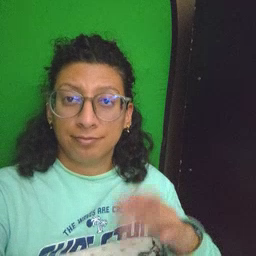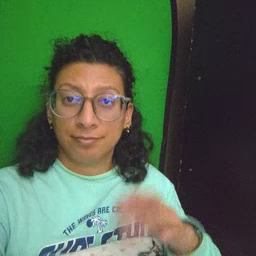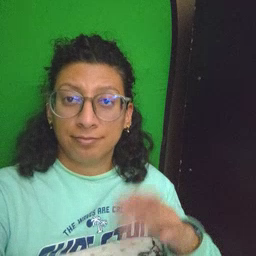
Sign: if